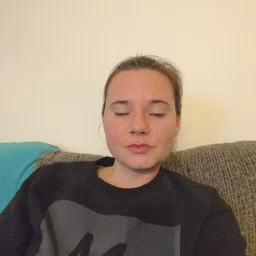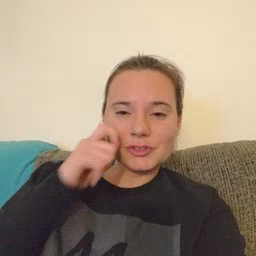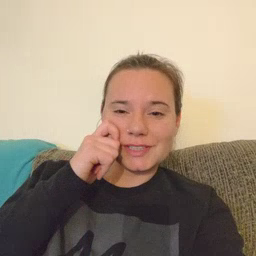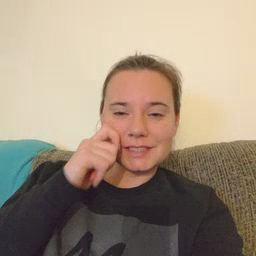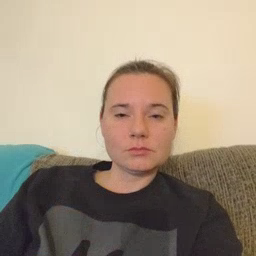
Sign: cheek